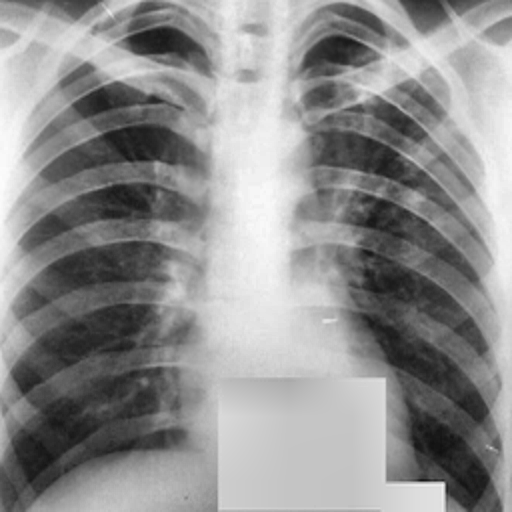
Finding: TUBERCULOSIS